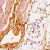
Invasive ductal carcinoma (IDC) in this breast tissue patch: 0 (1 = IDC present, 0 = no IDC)